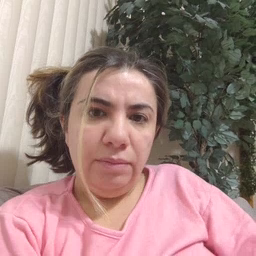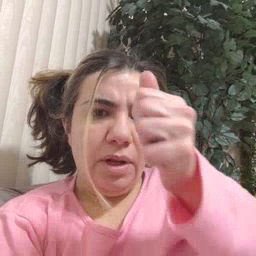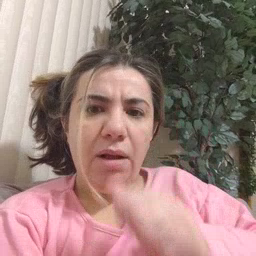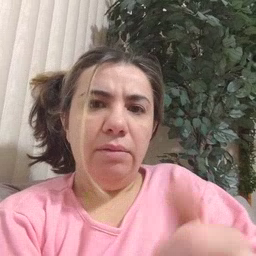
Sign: beside